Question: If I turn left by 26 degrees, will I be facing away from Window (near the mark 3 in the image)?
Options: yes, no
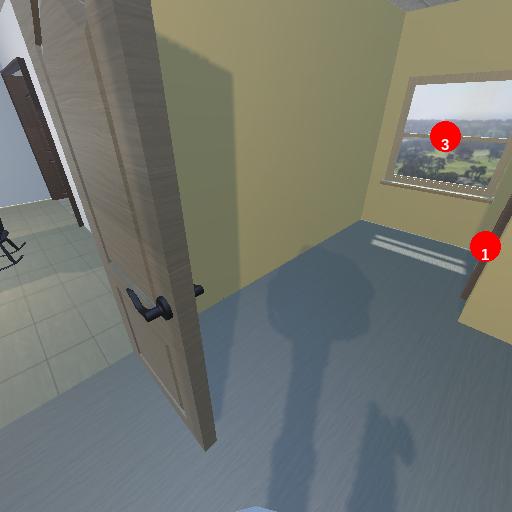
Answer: yes